Field crop: maize
Growth stage: 2
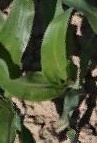
Species: maize